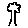
Label: tree